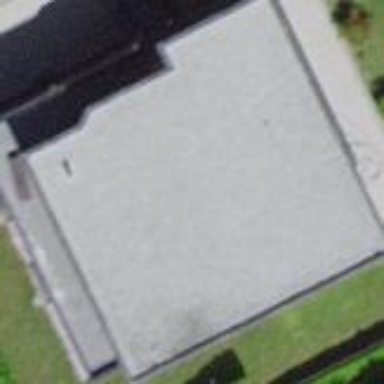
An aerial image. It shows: Detached building.